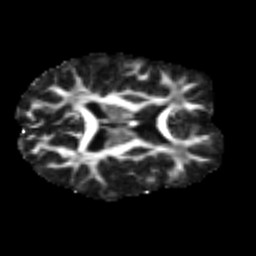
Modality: FA
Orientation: axial
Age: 20
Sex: female
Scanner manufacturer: siemens
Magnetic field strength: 3 T
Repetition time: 2.3 s
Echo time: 0.085 s